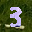
Label: 3